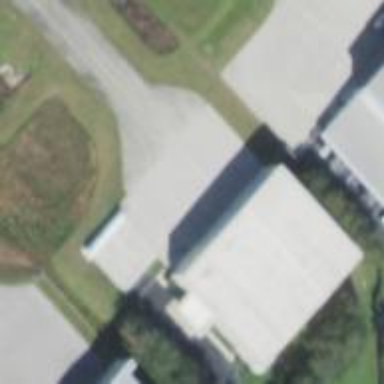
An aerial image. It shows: Building that is hangar at the airport.